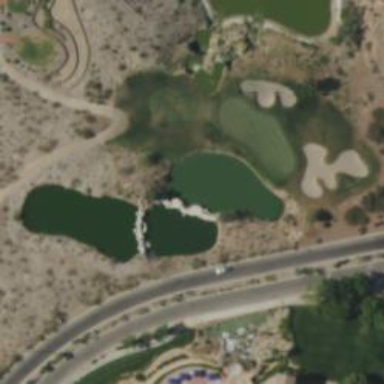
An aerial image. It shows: Area of rough grass used for golf.